Field crop: maize
Growth stage: 2
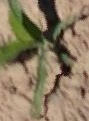
Species: maize